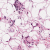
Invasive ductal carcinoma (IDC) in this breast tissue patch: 0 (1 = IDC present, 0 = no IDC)